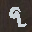
Label: 9